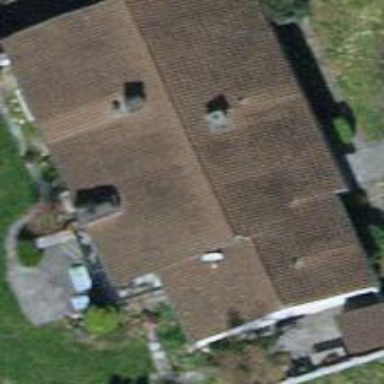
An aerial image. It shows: Detached building with gabled tile roof.